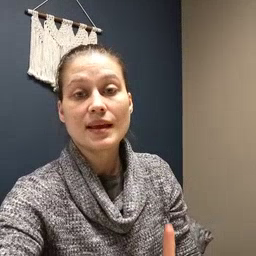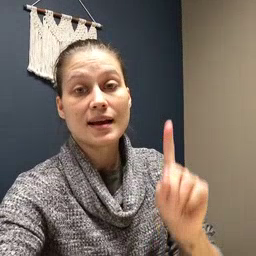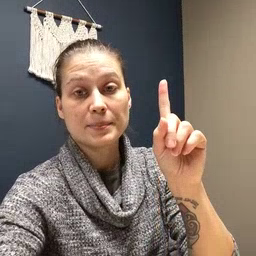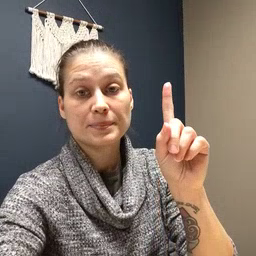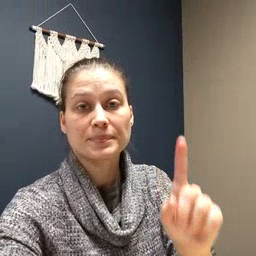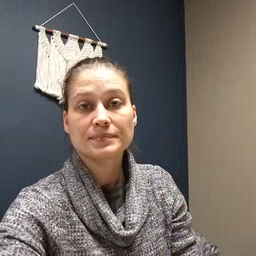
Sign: up